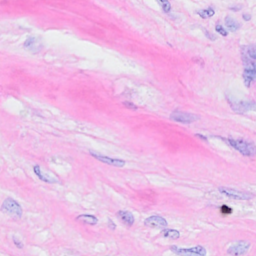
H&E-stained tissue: Breast